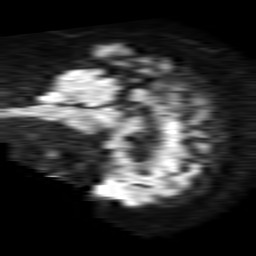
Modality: TRACE
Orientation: sagittal
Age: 69
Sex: female
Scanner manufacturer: philips
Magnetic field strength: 1.5 T
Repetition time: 4.6 s
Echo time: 0.08631 s